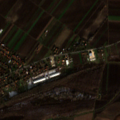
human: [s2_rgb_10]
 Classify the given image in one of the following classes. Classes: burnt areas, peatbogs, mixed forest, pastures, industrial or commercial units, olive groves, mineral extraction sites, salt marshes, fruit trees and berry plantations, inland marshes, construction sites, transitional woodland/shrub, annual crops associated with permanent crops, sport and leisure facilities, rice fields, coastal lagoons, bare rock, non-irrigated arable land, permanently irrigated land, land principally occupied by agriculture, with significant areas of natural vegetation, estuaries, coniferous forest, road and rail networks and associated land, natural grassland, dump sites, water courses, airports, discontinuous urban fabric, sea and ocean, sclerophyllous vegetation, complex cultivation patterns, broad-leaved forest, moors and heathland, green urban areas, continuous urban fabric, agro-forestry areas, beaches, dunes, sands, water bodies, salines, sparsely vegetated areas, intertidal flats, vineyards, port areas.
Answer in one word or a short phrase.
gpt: discontinuous urban fabric, non-irrigated arable land, complex cultivation patterns, transitional woodland/shrub, inland marshes